Interaction volume radius: 10 \u00c5
Interaction volume height: 10 \u00c5
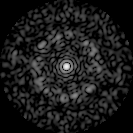
Disorder parameter: 0.8385